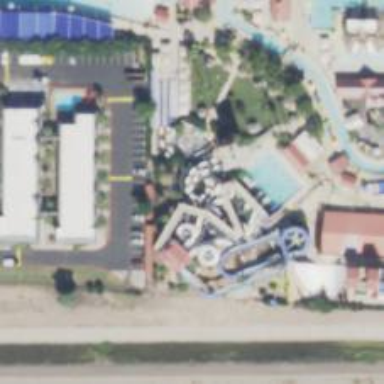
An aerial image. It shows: Water slide attraction.